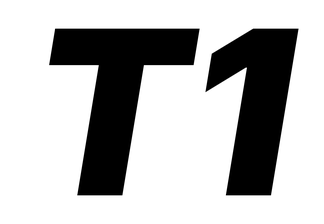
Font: Inter-Italic_Black_Italic